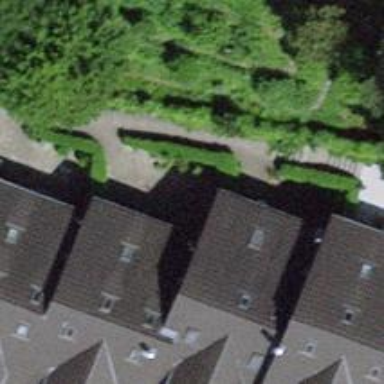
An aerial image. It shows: Hedge acting as barrier.